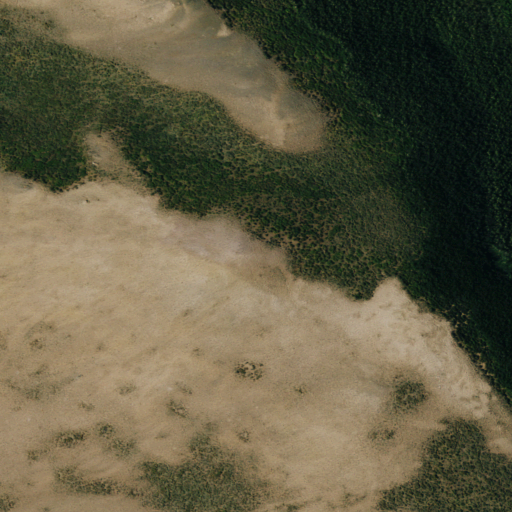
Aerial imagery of mountain in Nevada named The Banjo containing shrub, mixed forest, and evergreen forest